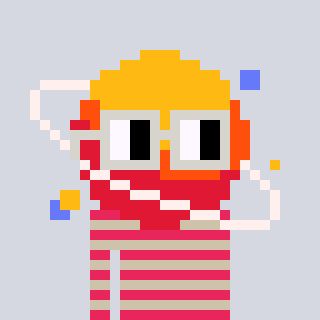
a pixel art character with square light gray glasses, a saturn-shaped head and a bege-colored body on a cool background